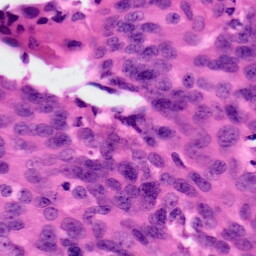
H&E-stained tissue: Ovarian